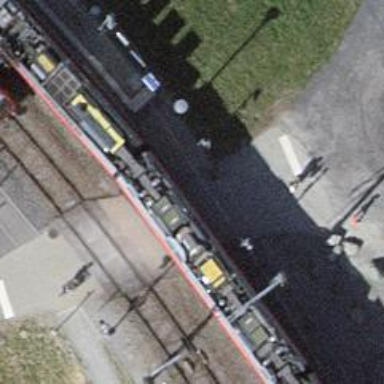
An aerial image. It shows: Level crossing along the railway.